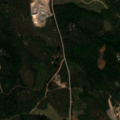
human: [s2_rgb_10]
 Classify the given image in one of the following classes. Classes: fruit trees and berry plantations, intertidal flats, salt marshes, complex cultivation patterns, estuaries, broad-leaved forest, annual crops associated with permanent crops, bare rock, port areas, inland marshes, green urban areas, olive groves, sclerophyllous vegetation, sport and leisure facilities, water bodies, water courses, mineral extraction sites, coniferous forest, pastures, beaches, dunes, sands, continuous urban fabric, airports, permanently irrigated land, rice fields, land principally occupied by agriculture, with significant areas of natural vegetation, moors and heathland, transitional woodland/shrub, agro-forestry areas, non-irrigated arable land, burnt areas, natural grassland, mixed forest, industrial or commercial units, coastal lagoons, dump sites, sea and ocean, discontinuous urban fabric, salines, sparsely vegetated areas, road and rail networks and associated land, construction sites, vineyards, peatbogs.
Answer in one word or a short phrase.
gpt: coniferous forest, transitional woodland/shrub